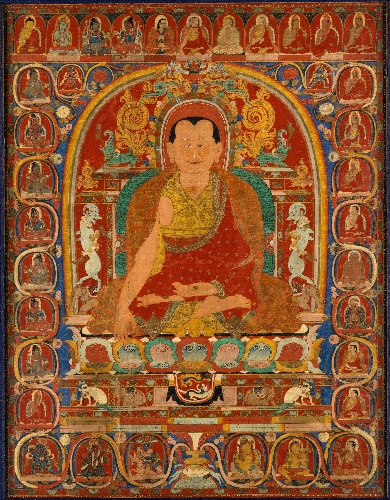
Date: ca. 1350
Object type: Painting
Classification: Paintings
Medium: Distemper on cloth
Culture: Central Tibet
Dimensions: Overall: 30 3/8 x 23 1/2 in. (77.2 x 59.7 cm)
Department: Asian Art
Credit line: Purchase, Miriam and Ira D. Wallach Philanthropic Fund Gift, 1991
Accession year: 1991
Repository: Metropolitan Museum of Art, New York, NY
Tags: Portraits|Mythical Creatures|Elephants|Men|Buddhism